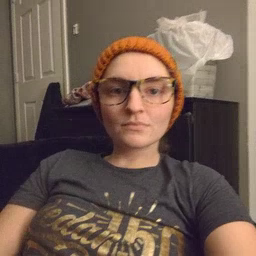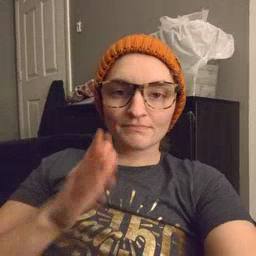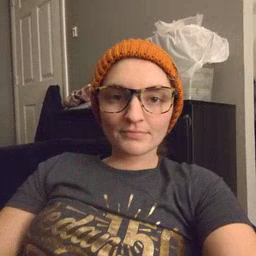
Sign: after